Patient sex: M
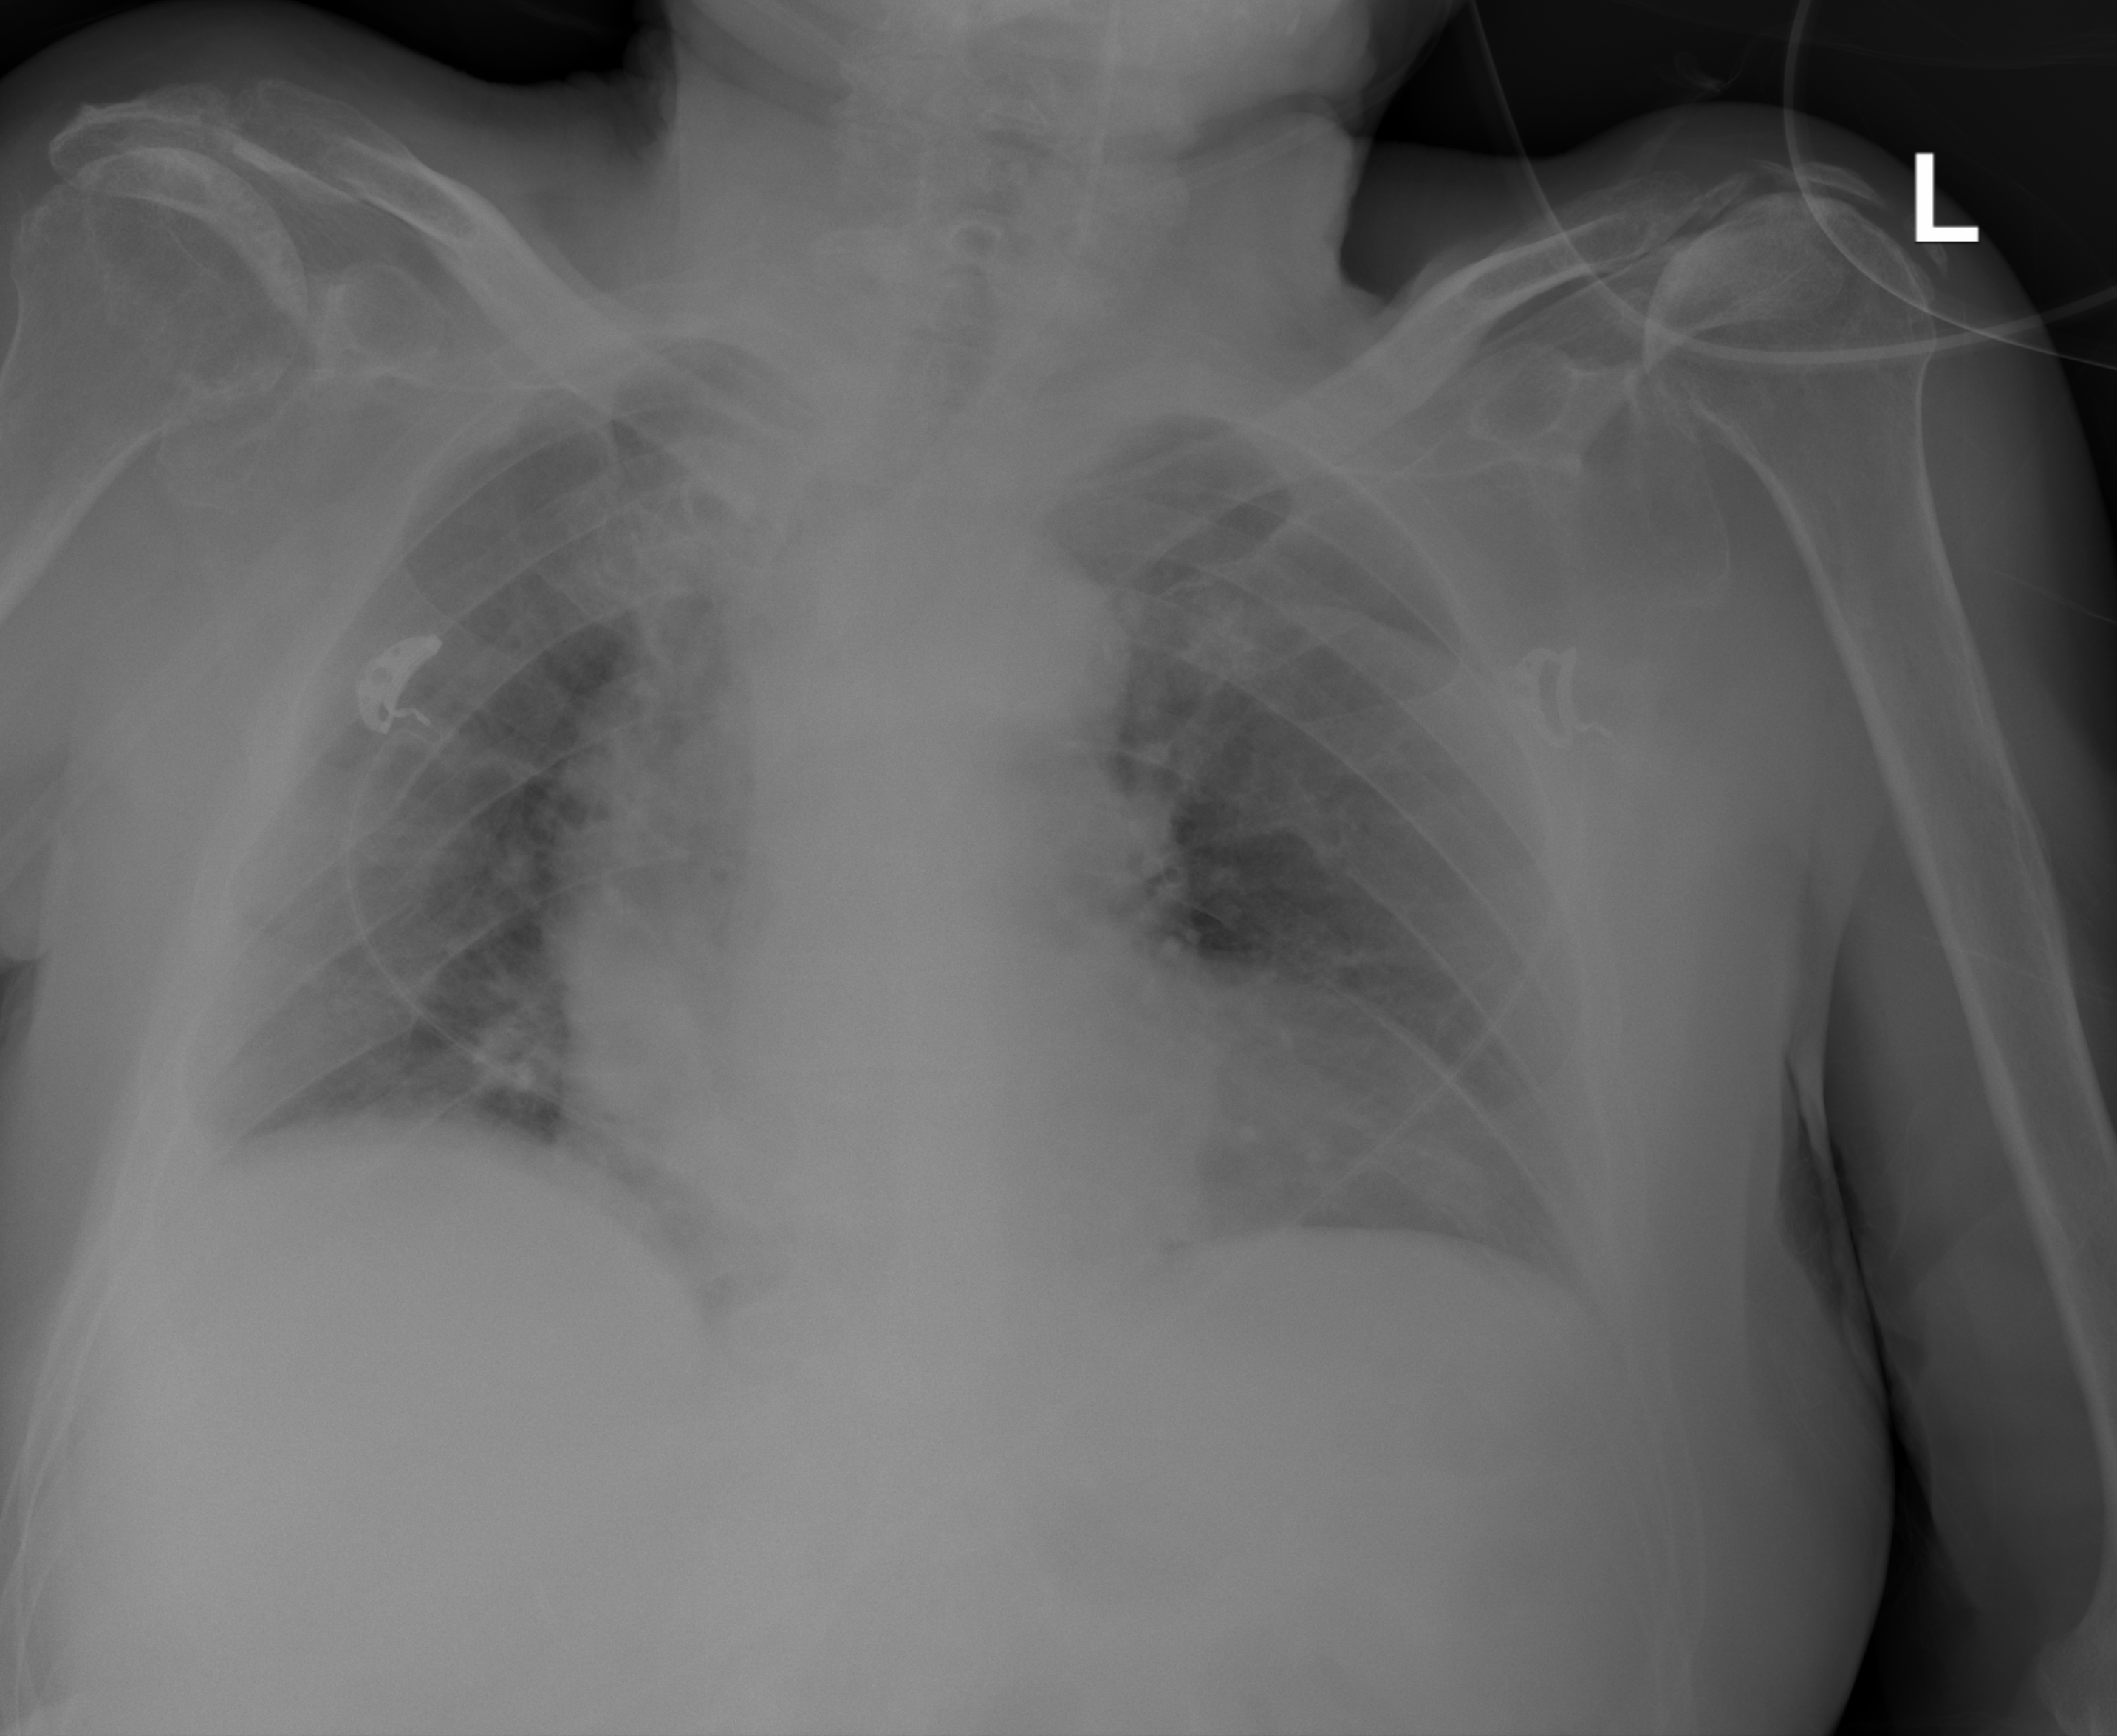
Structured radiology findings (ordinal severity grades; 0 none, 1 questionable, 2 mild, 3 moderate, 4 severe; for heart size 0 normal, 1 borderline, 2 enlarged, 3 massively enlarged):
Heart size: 2
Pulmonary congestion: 2
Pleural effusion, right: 0
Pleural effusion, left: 2
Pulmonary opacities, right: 2
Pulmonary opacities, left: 2
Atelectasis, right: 2
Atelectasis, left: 2